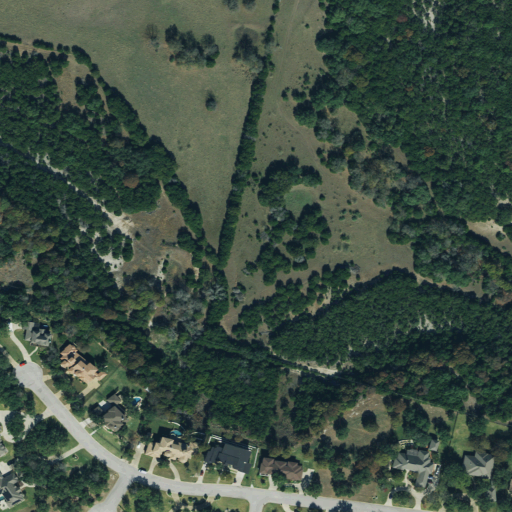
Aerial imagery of gap in Texas named Comanche Gap containing evergreen forest, grassland, low intensity development, open development, medium intensity development, and deciduous forest